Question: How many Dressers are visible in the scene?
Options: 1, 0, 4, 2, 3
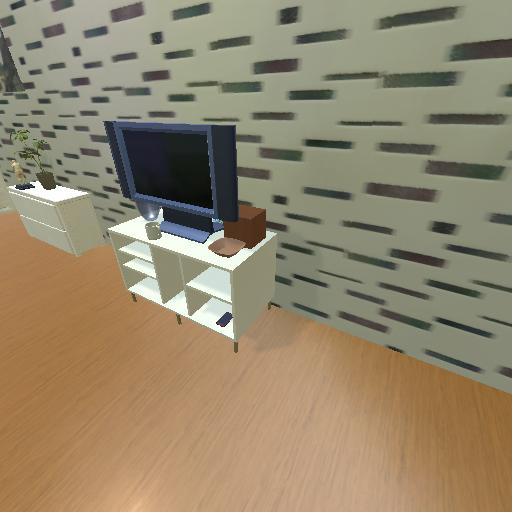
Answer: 1